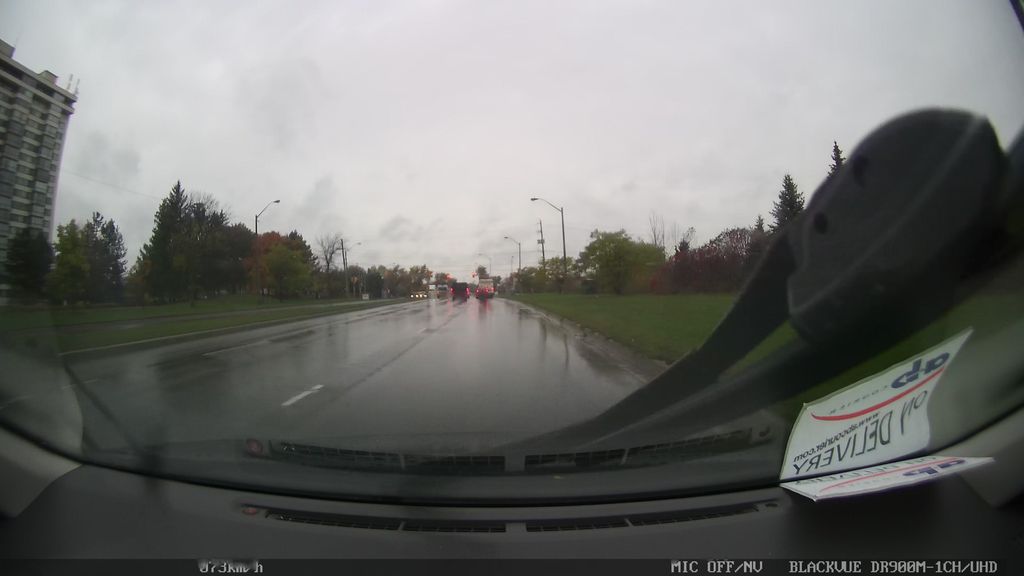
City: toronto